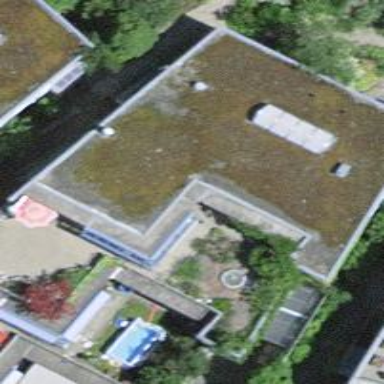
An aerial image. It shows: Terrace building.